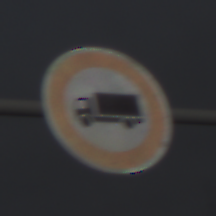
Verkehrszeichen: VerbotFuerKraftfahrzeugeUeberDreiKommaFuenfTonnen
Umgebung: Outdoor, Suburban
Tageszeit: MorningAfternoon
Wetter: Overcast
Licht: Natural
Jahreszeit: NotSpecified
Kontrast: LowContrast